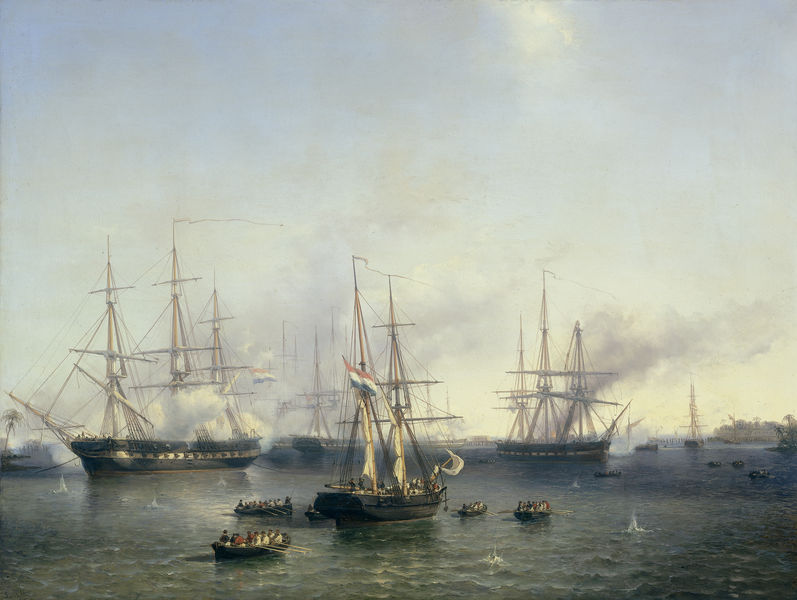
Titel: De overmeestering van Palembang (Sumatra) door luitenant-generaal Baron de Kock, 24 juni 1821
Künstler: Louis Meijer
Standort: Amsterdam
Institution: Rijksmuseum
Schlagwörter: blau, gemälde, himmel, kampf, meer, wasser, wolken, menschen, see, stadt, ufer, frankreich, grau, männer, schwarz, weiss, holland, niederlande, rauch, boot, boote, ruder, schiffe, segel, wellen, fahnen, fahne, flagge, mast, masten, krieg, schlacht, seestück, soldaten, rudern, segelboote, kugeln, kanonen, flaggen, marine, rettung, ruderboote, seeschlacht, beiboote, rauchwolken, fluch, rettungsboot, uderboote